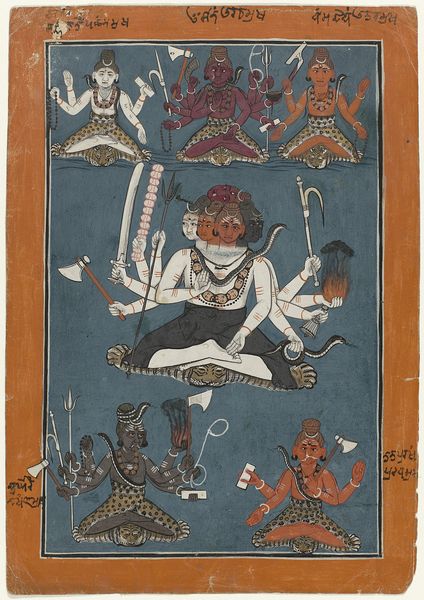
Titel: Shiva Pancha-vaktra
Standort: Amsterdam
Institution: Rijksmuseum
Schlagwörter: blau, gott, braun, arme, rahmen, budda, waffen, buchdeckel, götter, gottheit, indien, islam, indonesien, schneidersitz, hindu, indisch, buddha, vierhändig, brahma